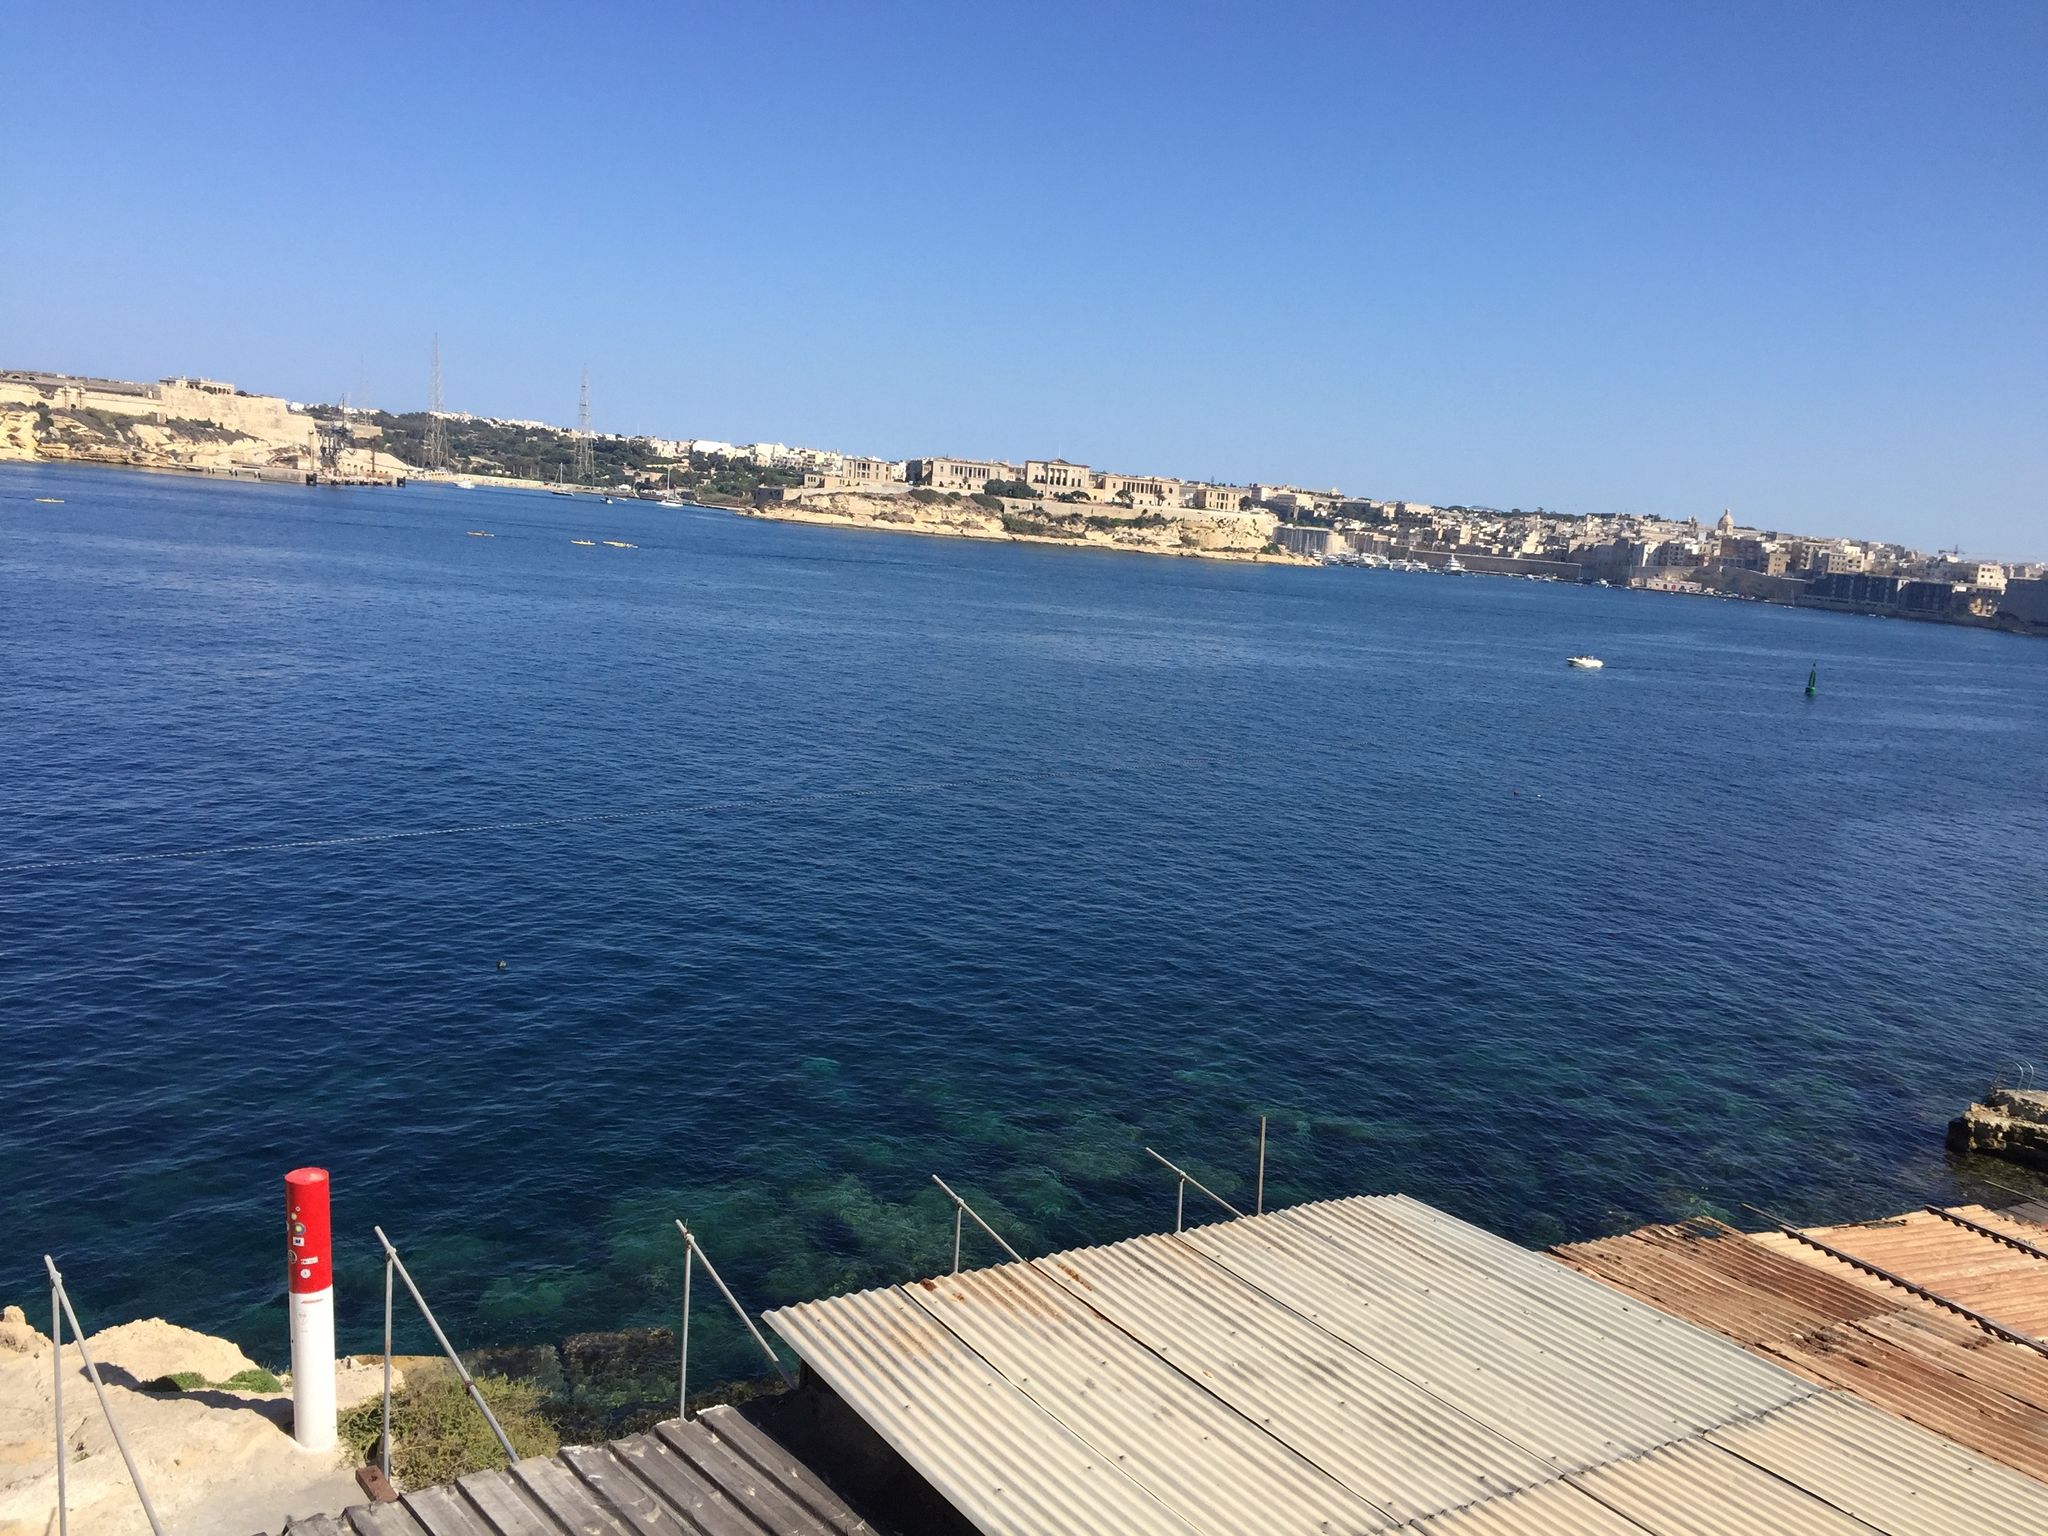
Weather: clear
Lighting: day
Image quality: good
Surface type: walking surface
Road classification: steps, path
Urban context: urban centre
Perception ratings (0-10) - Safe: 2.22, Lively: 2.19, Beautiful: 7.61, Boring: 6.38, Depressing: 1.84, Wealthy: 1.61